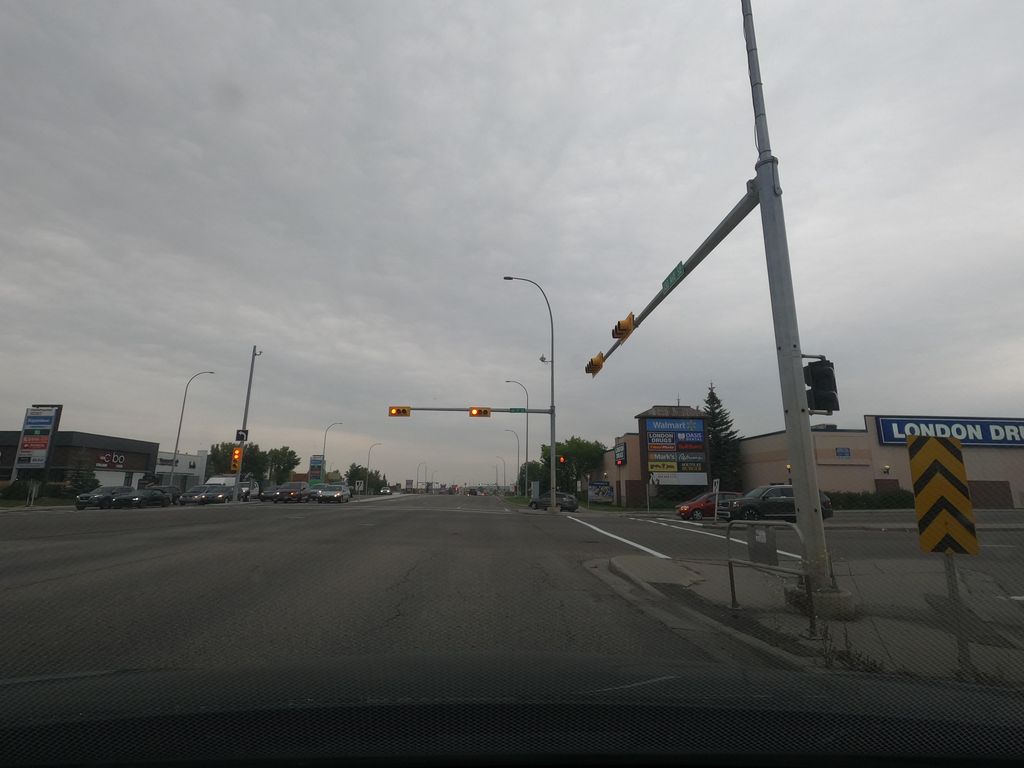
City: calgary